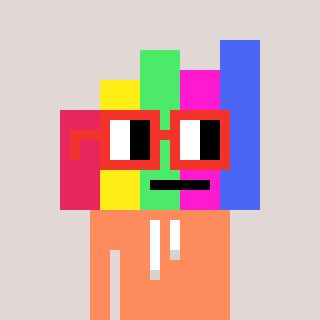
a pixel art character with square red glasses, a bar chart-shaped head and a peachy-colored body on a warm background